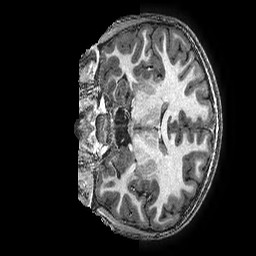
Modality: T1w
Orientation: coronal
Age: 10
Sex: male
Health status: ill
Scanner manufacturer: ge
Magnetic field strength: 3 T
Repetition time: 0.00766 s
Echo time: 0.003476 s